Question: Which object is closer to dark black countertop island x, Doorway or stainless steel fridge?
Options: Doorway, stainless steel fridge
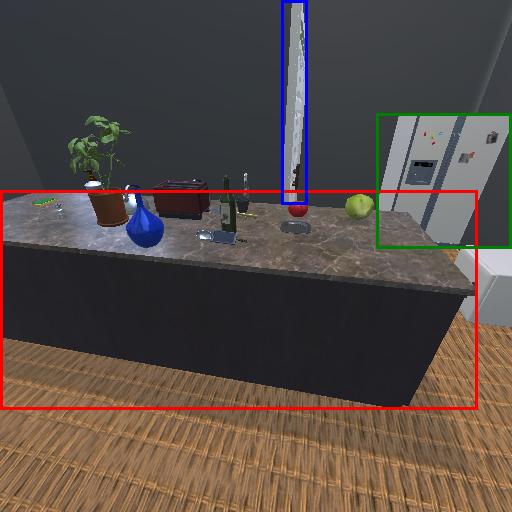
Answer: Doorway